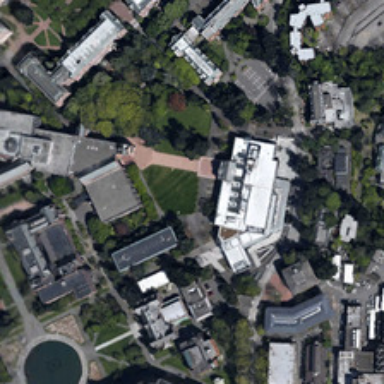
There are a lot of tall trees and green grass in the school .